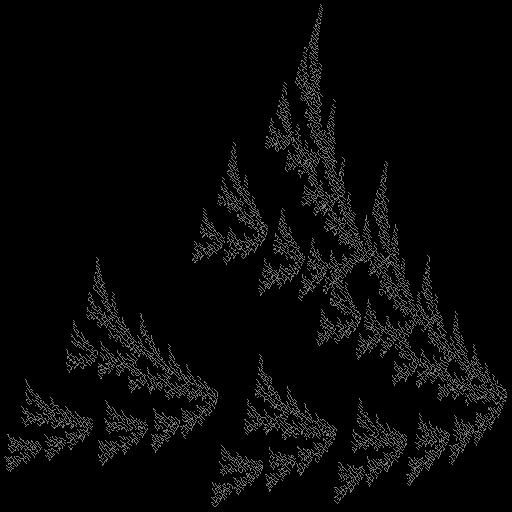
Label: watersprite